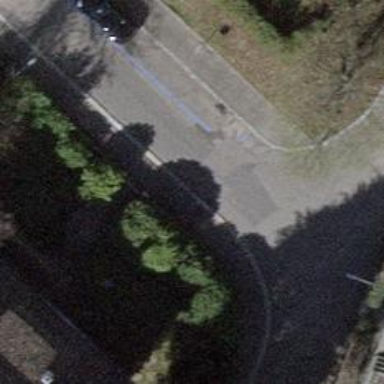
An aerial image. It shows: Asphalt sidewalk.